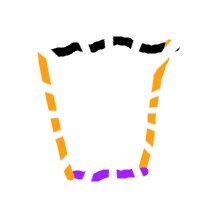
Shape: trapezoid